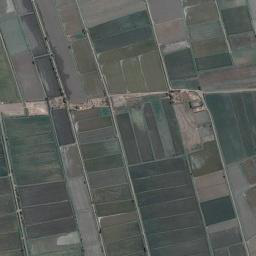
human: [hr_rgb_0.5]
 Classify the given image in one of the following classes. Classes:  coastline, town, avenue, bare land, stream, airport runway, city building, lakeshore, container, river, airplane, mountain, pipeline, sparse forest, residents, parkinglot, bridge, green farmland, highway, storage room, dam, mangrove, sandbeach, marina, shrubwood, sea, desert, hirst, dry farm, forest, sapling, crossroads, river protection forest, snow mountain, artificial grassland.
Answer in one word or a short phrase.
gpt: green farmland